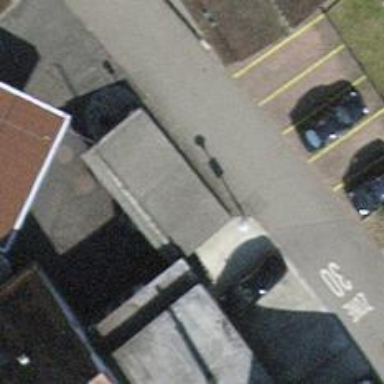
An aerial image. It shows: View of roof of building.